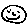
Label: smiley face